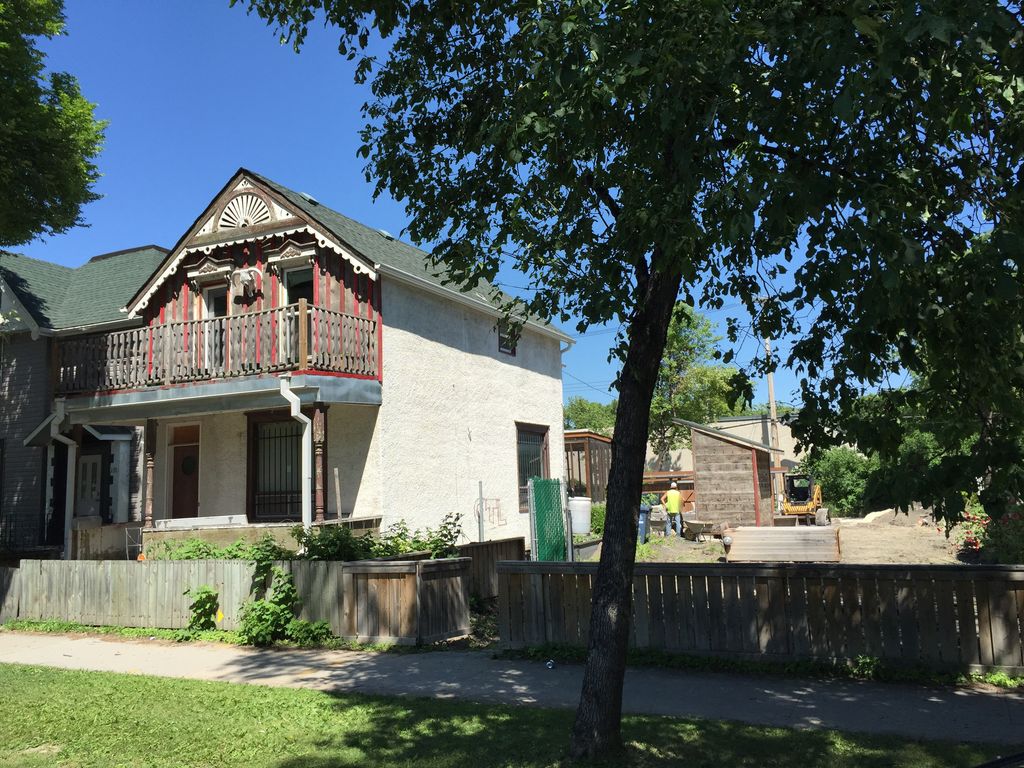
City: winnipeg